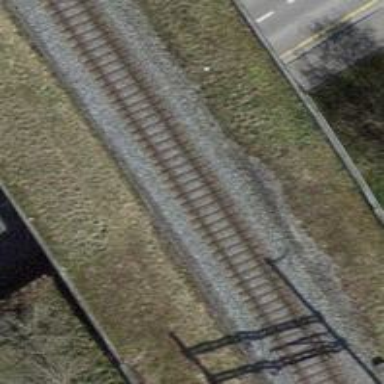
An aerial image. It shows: Railway bridge with electrified contact lines.